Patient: sex M, age 56
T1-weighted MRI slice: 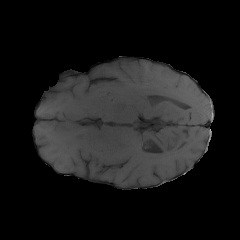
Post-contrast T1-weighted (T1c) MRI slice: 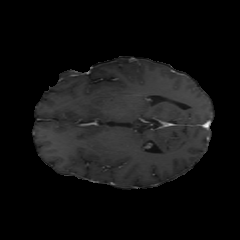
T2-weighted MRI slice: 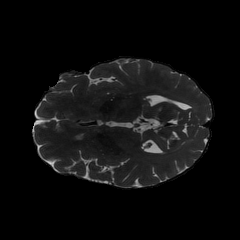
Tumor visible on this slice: no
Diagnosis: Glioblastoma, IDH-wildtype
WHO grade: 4